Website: bh-photo
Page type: address-validator
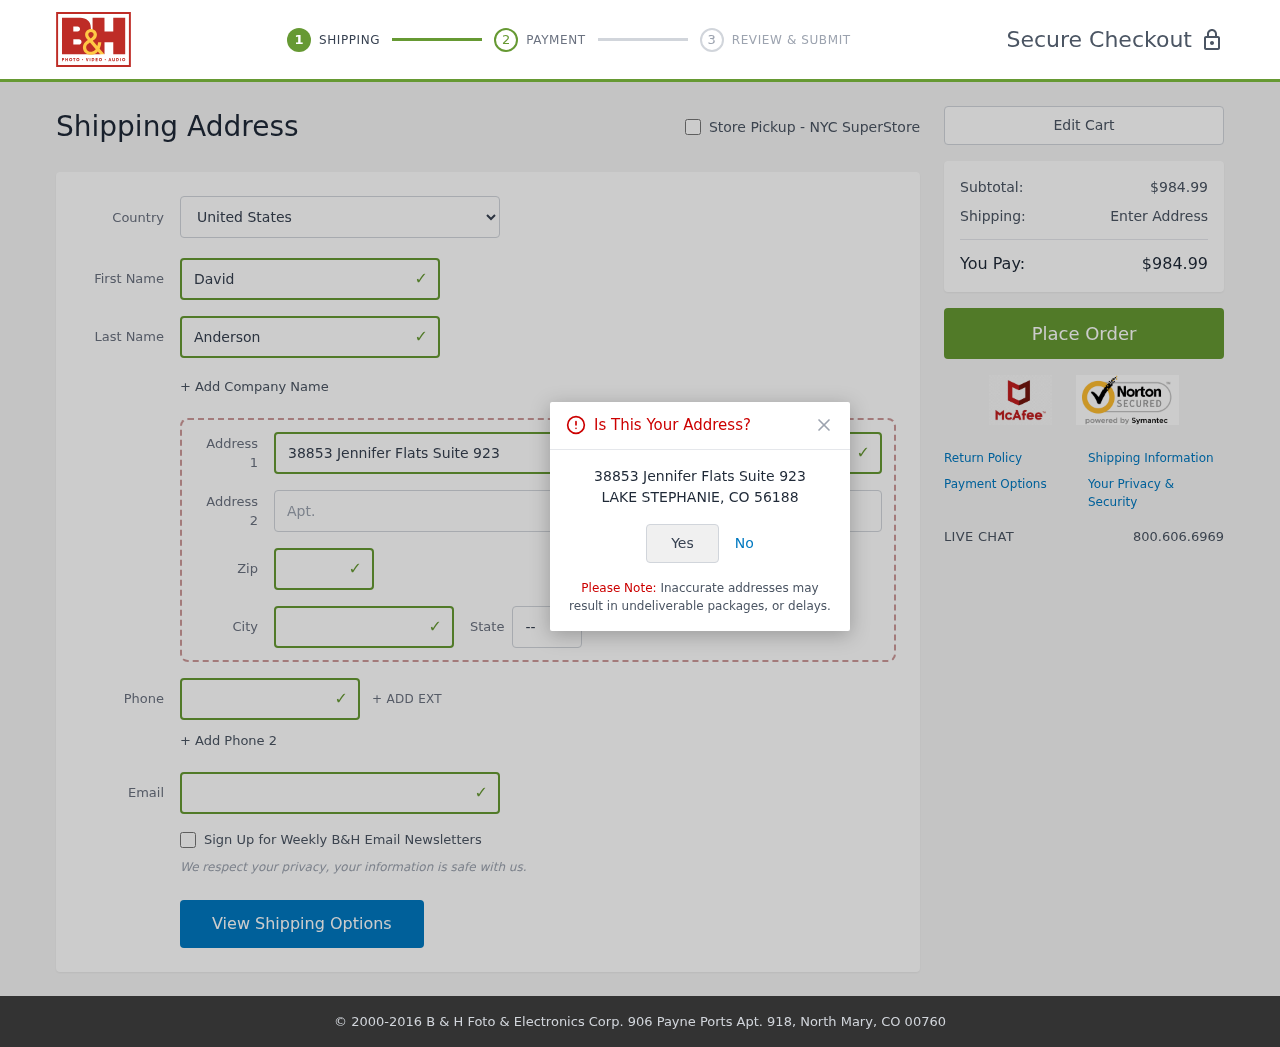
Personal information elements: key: PII_CITY
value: Lake Stephanie
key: PII_COUNTRY
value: United States
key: PII_EMAIL
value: danderson@hotmail.com
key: PII_FIRSTNAME
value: David
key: PII_LASTNAME
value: Anderson
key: PII_PHONE
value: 9995444412
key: PII_POSTCODE
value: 56188
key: PII_STATE_ABBR
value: CO
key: PII_STREET
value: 38853 Jennifer Flats Suite 923
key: PII_STREET2
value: Apt. 712
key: PII_CITY_CONFIRM
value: LAKE STEPHANIE
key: PII_POSTCODE_FULL
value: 56188
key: PII_POSTCODE_NUMERIC
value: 56188
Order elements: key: ORDER_SUBTOTAL
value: $984.99
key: ORDER_TOTAL
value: $984.99